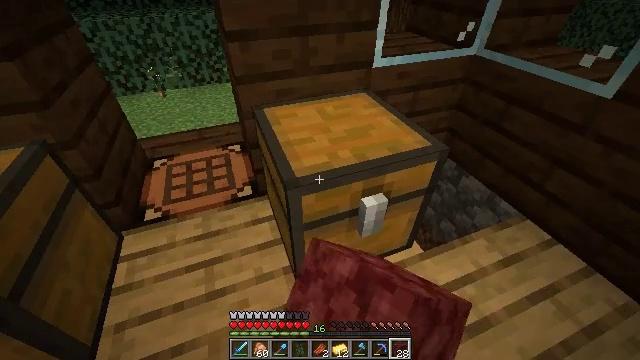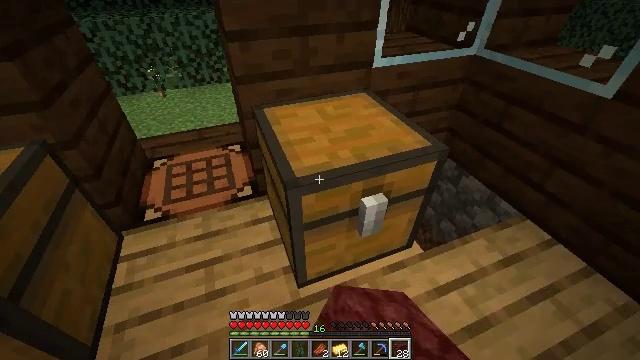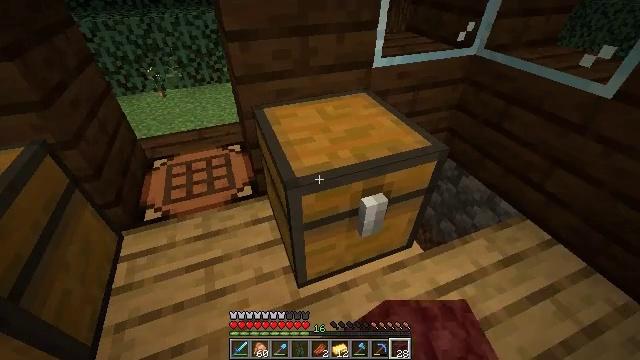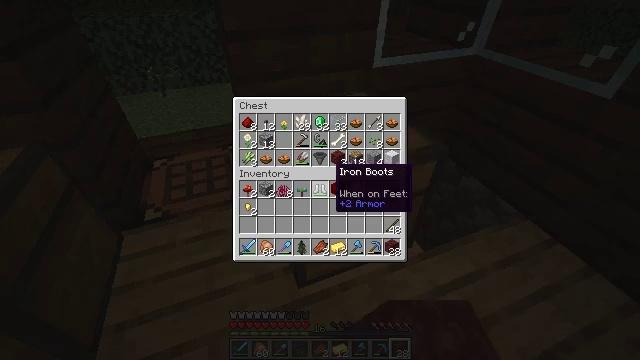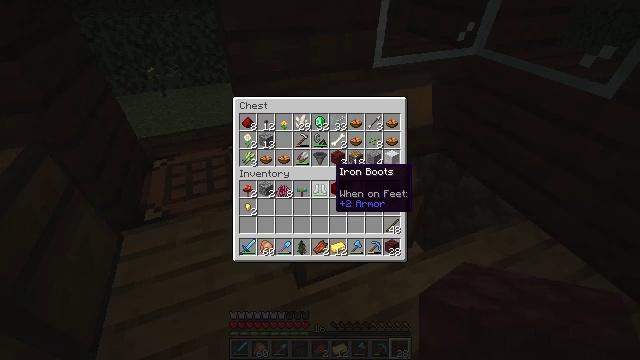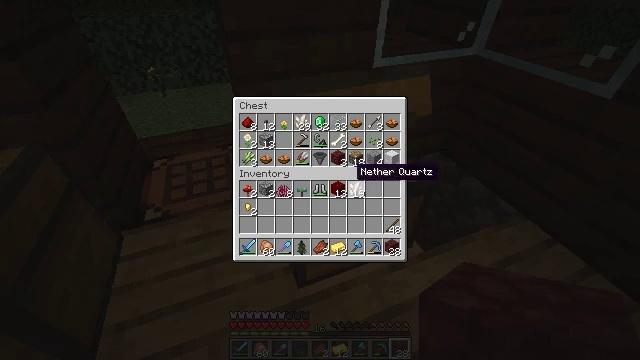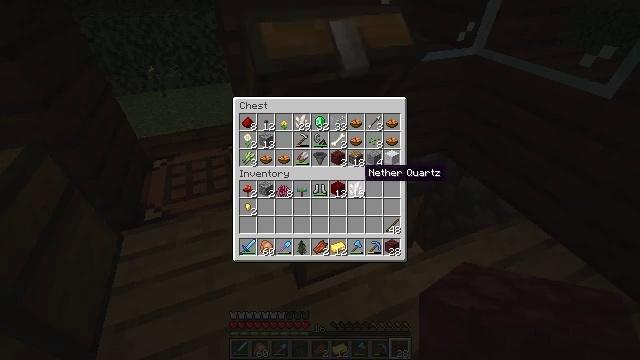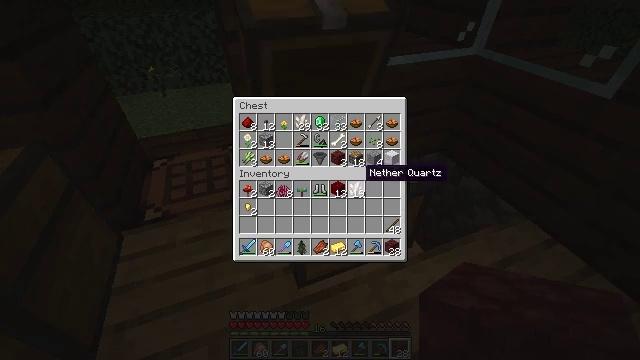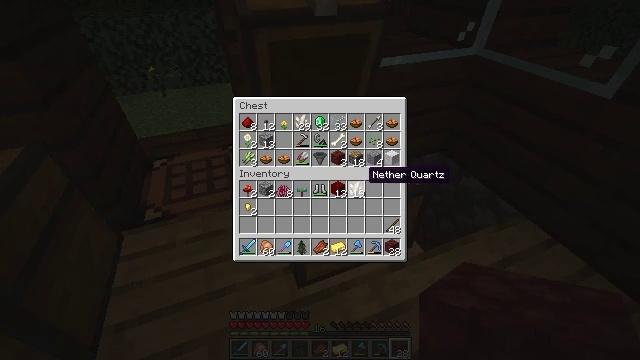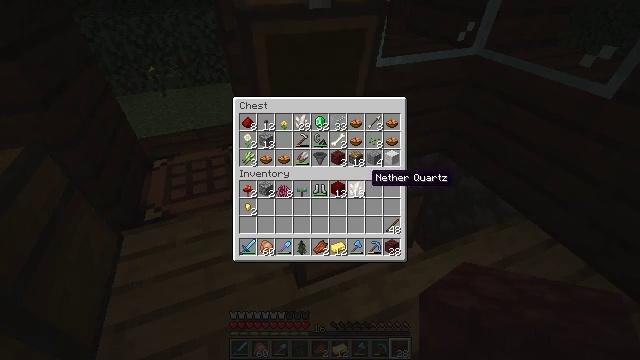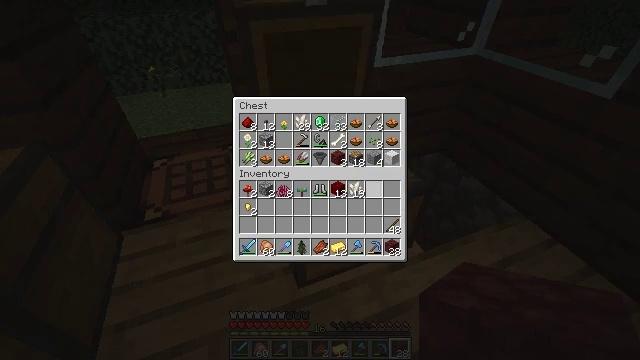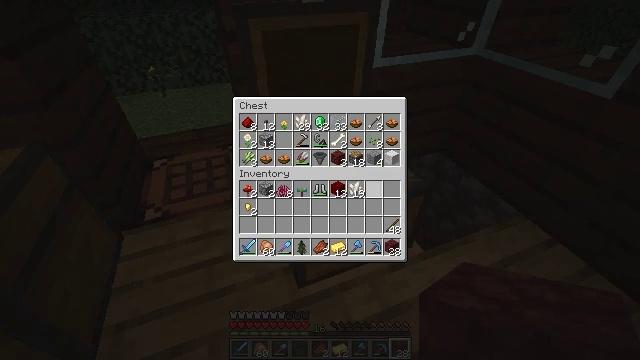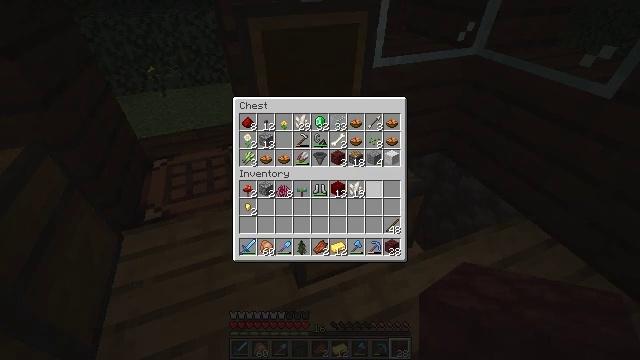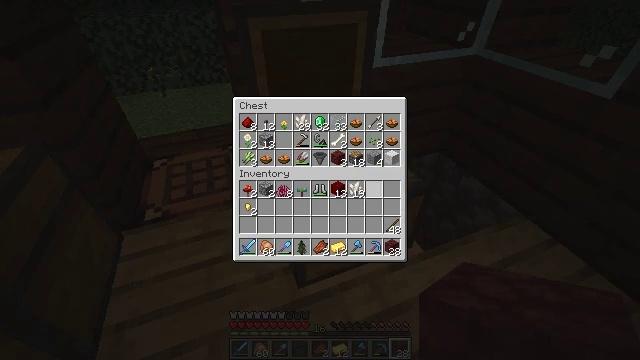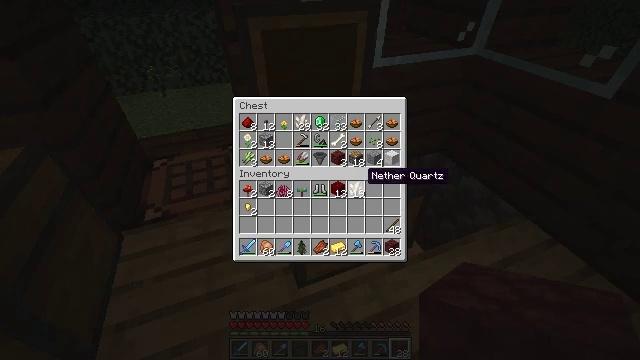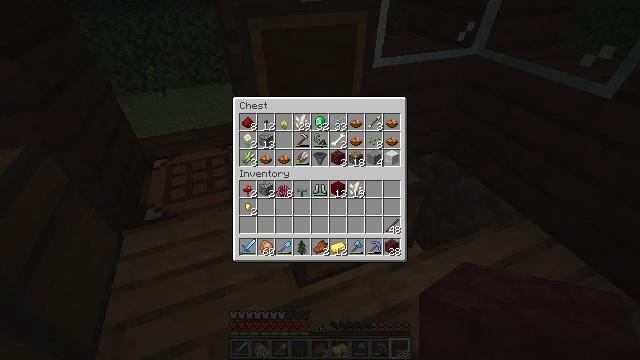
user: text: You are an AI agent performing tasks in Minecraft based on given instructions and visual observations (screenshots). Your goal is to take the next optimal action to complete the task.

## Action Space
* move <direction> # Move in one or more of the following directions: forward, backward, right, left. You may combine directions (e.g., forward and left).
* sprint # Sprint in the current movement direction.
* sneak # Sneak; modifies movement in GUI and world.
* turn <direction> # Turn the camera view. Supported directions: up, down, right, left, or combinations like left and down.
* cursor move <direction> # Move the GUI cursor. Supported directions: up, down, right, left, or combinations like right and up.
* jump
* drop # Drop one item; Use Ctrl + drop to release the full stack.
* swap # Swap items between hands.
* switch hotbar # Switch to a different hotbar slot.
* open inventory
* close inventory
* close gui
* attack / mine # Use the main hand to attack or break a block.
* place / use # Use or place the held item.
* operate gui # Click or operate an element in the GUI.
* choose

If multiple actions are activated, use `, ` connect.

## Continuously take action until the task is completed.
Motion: motion action
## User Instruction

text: Craft a powered rail.
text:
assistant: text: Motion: no_op
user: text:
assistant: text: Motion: no_op
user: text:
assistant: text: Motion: cursor move right, open gui
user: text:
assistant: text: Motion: no_op
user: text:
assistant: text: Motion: cursor move right
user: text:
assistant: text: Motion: cursor move right
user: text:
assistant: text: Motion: no_op
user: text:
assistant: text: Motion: no_op
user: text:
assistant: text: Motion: no_op
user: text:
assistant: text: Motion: no_op
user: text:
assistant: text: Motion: no_op
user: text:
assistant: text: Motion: no_op
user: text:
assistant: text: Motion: no_op
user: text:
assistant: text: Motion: cursor move left
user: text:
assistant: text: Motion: cursor move left and up
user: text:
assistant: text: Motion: cursor move left and up
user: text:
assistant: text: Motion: cursor move left and up
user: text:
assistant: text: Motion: sneak
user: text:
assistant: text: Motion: sneak
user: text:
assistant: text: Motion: sneak
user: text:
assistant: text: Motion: sneak, cursor move right
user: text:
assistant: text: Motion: sneak, cursor move right
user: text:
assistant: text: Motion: sneak
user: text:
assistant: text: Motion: sneak
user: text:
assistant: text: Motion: sneak
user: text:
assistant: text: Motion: sneak
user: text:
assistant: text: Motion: sneak
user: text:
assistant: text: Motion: sneak
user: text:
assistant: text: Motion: sneak
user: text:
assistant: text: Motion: sneak, operate gui